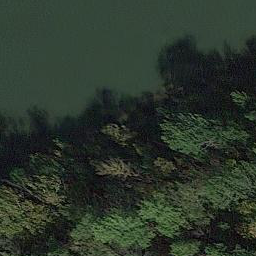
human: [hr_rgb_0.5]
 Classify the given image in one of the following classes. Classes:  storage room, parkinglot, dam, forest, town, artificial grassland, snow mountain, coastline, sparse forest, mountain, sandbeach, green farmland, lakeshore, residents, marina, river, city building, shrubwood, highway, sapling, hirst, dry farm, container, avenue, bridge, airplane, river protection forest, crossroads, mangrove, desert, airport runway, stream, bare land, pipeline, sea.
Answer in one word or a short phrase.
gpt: river protection forest